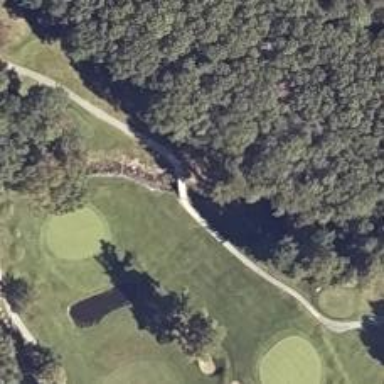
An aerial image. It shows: Path bridge on golf course.